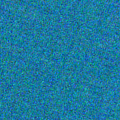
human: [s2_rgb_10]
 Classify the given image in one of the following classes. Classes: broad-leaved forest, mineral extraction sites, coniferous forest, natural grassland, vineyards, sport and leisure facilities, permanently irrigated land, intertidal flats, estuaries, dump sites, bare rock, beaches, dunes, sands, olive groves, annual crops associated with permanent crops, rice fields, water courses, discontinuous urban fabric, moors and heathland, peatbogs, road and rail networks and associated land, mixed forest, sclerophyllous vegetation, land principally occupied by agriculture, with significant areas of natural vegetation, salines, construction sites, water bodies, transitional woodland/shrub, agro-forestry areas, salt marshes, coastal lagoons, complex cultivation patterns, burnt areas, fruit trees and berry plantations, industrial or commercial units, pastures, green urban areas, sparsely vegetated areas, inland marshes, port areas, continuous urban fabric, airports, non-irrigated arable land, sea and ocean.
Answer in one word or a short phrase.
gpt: sea and ocean